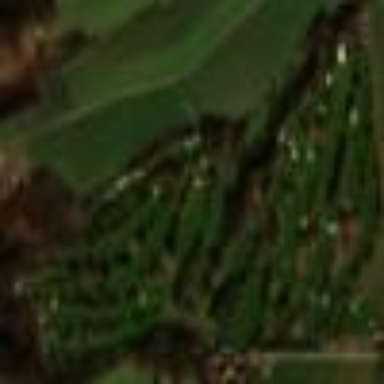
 and putting green. Next to the golf course is restaurant."